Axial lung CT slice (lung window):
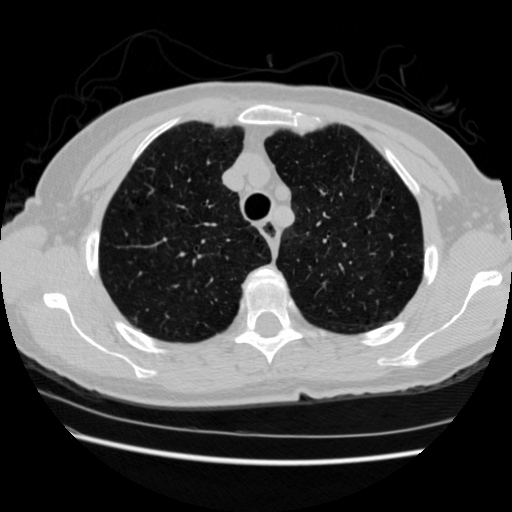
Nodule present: no